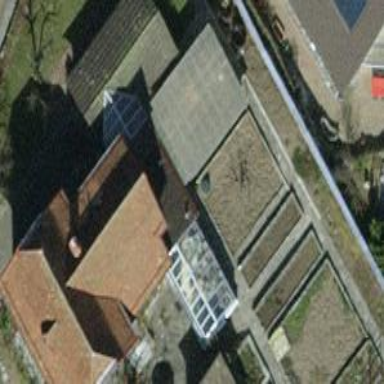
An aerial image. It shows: View of roof of building.